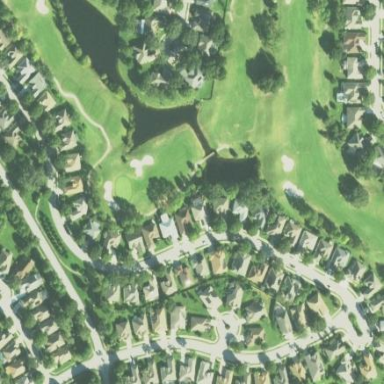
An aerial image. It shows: Golf course surrounded by greenery.